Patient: sex M, age 68
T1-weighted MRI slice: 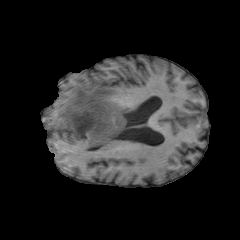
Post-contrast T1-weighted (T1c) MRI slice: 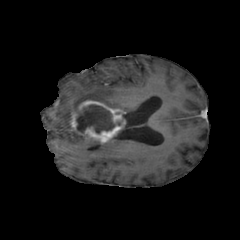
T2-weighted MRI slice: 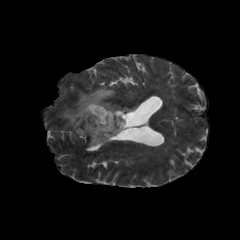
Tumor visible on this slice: yes
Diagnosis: Glioblastoma, IDH-wildtype
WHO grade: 4